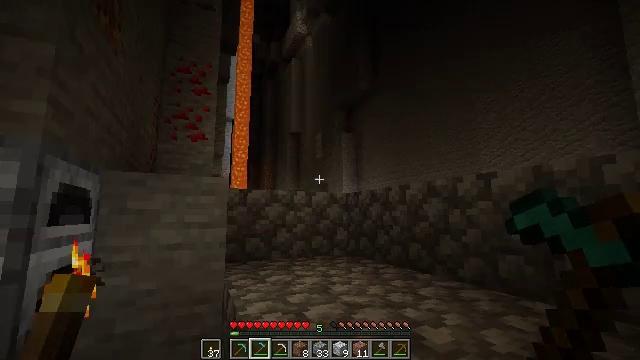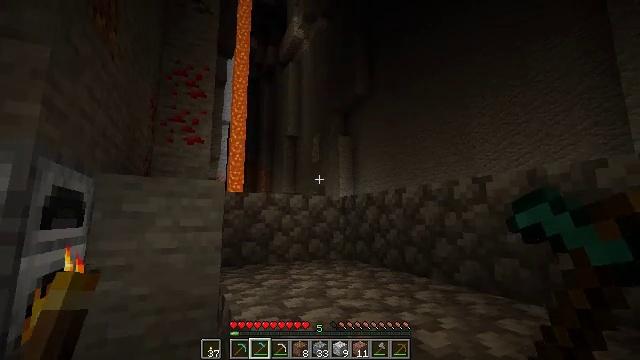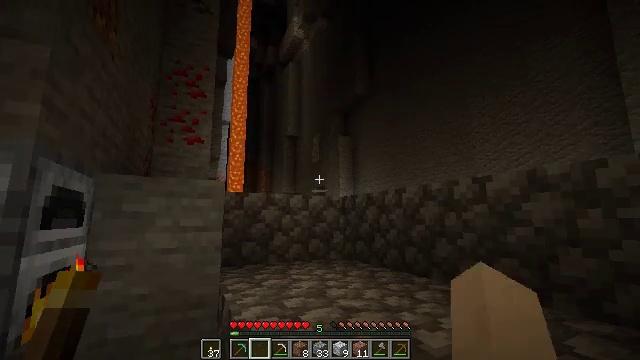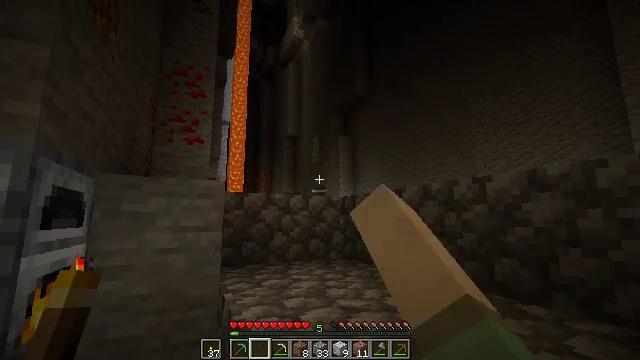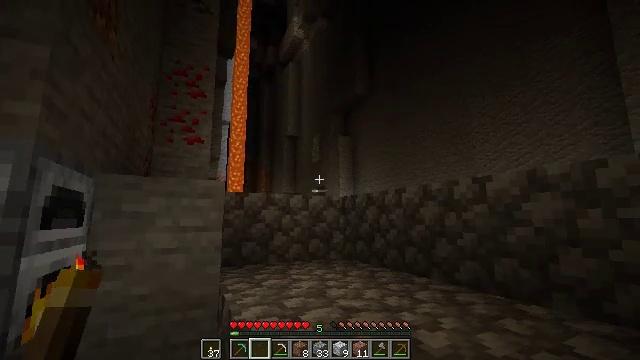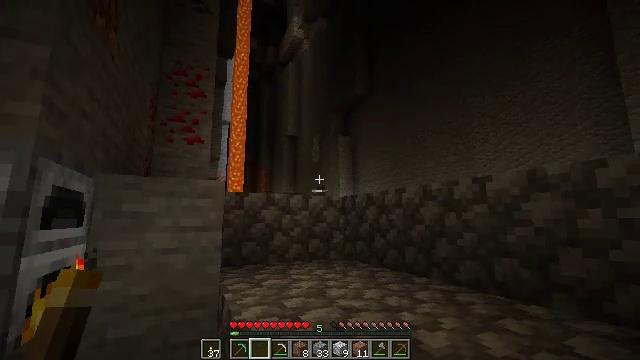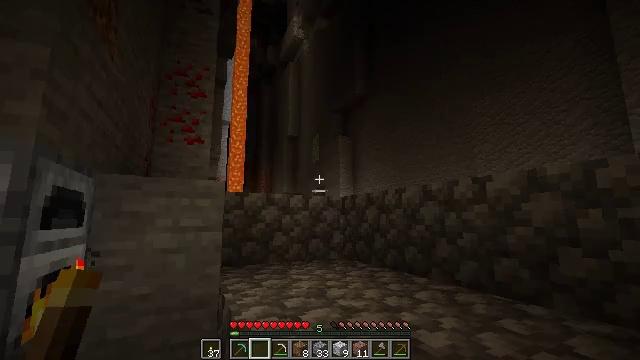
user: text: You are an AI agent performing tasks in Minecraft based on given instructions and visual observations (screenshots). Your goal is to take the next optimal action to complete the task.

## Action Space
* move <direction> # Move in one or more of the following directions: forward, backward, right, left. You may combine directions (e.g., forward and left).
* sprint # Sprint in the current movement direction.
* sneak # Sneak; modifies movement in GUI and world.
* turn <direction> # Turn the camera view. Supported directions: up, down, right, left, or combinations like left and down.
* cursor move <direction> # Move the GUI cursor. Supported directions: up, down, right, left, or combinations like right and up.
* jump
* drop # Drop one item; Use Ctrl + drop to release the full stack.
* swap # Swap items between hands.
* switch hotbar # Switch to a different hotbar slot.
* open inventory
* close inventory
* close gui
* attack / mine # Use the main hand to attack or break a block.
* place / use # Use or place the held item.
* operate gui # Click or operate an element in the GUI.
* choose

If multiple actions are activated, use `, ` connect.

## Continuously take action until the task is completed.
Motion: motion action
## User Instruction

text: Remove a diamond hoe from the inventory.
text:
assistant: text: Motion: no_op
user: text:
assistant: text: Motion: drop
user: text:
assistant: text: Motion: drop
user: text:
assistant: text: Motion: drop
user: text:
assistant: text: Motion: no_op
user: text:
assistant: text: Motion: no_op
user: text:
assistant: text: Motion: no_op